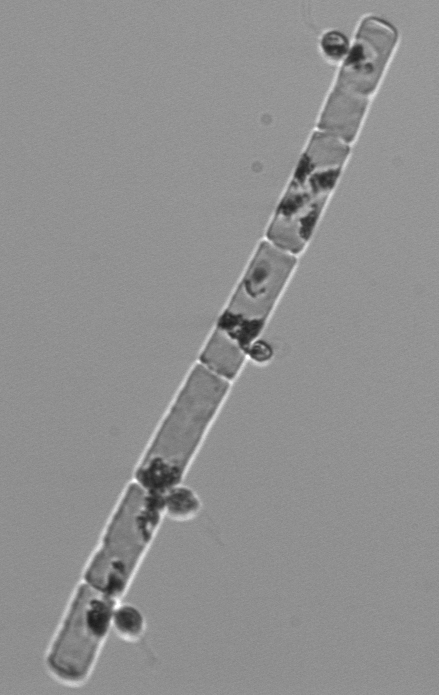
Label: Guinardia_delicatula